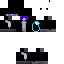
A female skeleton skin with dark skin, wearing blonde helmet dressed in a blue robe top and black pants, featuring a closed mouth.